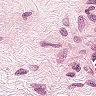
Metastatic tissue present: no